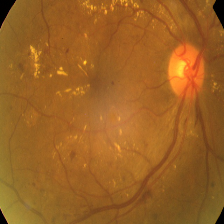
Diabetic retinopathy grade: Severe